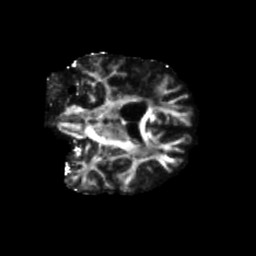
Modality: FA
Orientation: coronal
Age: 69
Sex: female
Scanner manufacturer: siemens
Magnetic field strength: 3 T
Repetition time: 5.47 s
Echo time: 0.0854 s